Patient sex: M
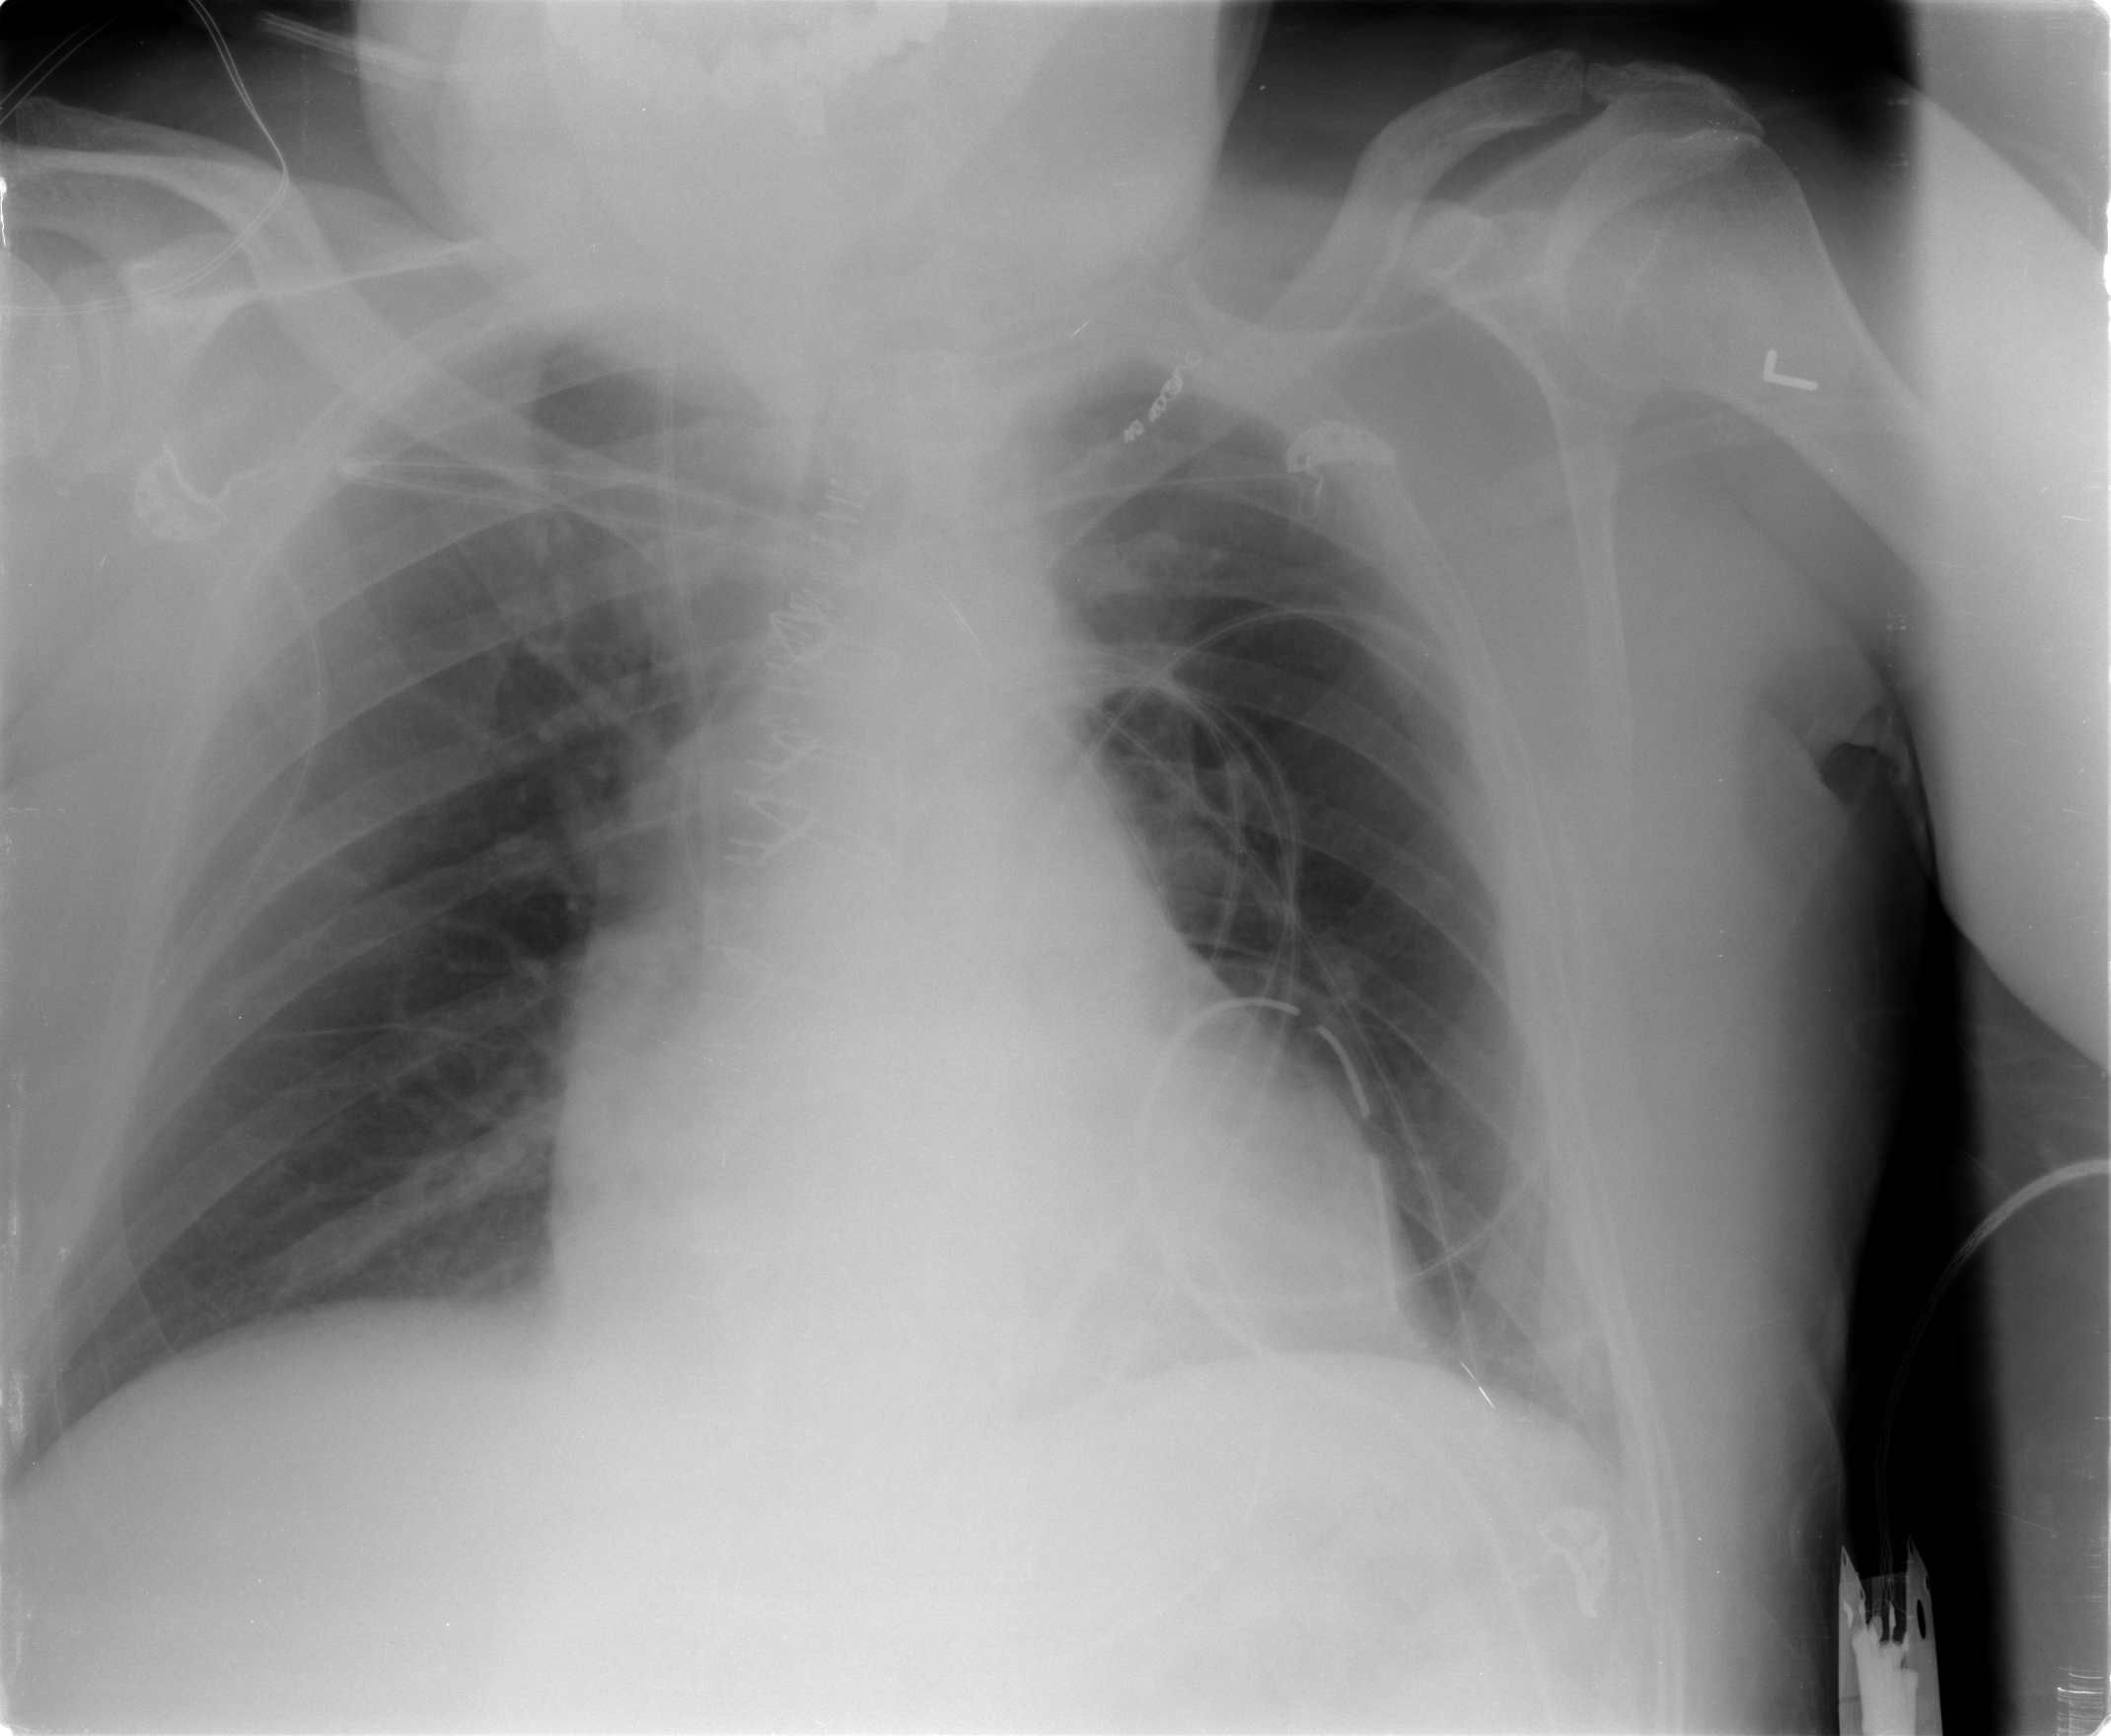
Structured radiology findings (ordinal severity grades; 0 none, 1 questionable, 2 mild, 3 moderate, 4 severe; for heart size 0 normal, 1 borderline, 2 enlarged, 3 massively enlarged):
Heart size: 0
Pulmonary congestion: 0
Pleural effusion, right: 0
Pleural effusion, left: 0
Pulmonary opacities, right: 0
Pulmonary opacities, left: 0
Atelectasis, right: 0
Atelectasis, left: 1